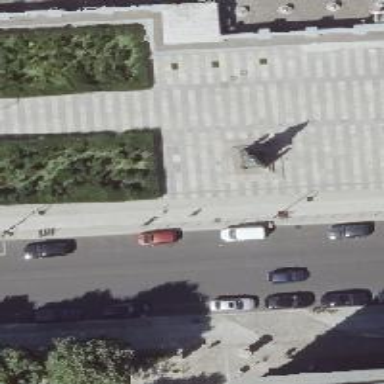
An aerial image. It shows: Historic memorial featuring statue.